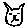
Label: cat